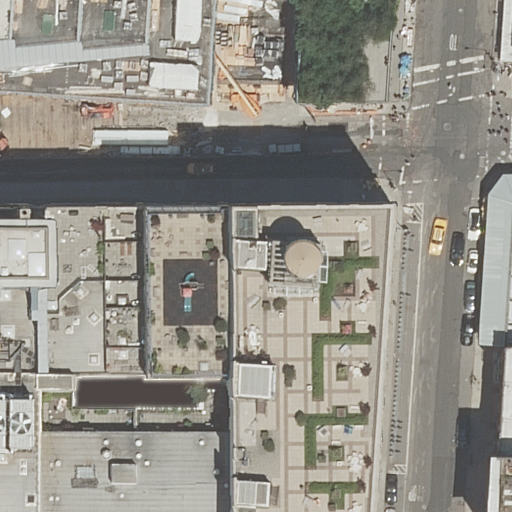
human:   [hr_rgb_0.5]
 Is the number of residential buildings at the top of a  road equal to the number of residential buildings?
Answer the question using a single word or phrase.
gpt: no

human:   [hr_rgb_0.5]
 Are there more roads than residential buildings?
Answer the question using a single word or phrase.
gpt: no

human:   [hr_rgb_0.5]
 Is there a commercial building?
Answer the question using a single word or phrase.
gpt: no

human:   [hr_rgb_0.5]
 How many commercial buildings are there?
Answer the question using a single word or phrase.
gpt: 0

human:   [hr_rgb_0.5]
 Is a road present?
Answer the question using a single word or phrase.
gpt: yes

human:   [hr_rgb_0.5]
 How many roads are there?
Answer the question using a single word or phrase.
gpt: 8

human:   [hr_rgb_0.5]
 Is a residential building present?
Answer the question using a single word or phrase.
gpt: yes

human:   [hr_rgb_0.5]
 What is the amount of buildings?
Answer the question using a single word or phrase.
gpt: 9

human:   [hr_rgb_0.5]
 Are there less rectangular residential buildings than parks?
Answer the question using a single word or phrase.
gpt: no

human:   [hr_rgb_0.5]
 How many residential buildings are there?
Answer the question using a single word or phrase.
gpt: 9

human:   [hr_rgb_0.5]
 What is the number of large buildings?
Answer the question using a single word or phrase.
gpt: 4

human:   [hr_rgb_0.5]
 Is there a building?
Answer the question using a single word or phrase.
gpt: yes

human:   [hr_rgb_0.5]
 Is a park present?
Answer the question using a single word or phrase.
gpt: yes

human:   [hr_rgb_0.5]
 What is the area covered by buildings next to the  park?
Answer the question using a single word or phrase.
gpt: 7601m2

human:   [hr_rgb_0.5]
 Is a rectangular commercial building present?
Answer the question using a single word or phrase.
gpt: no

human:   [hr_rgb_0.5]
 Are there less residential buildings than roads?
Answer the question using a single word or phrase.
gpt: no

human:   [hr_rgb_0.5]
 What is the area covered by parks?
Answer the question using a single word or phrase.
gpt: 2188m2

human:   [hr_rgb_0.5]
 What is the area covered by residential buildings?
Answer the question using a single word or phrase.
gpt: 7601m2

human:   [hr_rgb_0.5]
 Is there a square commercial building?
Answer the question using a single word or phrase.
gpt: no

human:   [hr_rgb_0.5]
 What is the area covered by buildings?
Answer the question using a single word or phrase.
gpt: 7601m2

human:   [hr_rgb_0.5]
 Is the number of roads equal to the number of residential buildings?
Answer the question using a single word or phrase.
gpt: no

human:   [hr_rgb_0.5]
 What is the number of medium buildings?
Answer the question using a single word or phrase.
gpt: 0

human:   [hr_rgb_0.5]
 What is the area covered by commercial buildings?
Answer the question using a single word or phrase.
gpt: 0m2

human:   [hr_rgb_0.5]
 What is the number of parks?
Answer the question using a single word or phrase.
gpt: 1

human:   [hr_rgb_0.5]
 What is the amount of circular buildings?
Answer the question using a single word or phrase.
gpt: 0

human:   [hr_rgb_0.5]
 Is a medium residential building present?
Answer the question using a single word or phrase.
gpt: no

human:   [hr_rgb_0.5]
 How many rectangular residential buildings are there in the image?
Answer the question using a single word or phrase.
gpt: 6

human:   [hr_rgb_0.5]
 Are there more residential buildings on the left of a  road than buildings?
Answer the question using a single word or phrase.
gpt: no

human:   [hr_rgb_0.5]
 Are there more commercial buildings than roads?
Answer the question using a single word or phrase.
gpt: no

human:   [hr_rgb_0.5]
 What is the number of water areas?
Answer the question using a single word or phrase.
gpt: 0

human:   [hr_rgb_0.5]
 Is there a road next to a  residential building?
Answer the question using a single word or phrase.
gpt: yes

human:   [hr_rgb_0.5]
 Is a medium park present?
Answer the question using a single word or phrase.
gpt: no

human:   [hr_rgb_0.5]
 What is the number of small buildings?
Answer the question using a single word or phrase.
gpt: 5

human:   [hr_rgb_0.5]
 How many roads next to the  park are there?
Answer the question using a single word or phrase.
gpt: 8

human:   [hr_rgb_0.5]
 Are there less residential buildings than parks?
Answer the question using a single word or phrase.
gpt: no

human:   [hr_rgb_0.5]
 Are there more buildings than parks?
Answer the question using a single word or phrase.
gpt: yes

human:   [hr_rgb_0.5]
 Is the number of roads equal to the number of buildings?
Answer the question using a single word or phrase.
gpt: no

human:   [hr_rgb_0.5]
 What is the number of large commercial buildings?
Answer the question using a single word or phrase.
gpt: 0

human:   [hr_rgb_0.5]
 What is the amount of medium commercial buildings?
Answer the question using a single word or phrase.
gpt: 0

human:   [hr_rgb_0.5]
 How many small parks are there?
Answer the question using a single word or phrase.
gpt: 0

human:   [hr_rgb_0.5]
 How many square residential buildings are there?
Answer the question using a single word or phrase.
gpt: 0

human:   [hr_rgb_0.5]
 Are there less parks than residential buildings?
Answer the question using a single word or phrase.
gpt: yes

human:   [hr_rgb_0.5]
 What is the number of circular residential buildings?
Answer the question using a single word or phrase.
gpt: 0

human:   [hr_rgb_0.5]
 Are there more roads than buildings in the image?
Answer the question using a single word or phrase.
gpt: no

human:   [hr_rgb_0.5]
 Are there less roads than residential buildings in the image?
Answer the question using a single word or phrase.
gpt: yes

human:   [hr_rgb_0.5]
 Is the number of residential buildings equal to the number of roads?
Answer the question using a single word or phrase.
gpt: no

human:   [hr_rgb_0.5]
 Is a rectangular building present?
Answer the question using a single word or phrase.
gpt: yes

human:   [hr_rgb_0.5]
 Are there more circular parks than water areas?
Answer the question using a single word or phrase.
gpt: no

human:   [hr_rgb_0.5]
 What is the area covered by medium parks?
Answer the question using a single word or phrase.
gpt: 0m2

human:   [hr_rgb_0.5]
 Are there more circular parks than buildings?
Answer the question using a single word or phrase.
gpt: no

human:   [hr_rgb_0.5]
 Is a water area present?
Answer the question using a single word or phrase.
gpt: no

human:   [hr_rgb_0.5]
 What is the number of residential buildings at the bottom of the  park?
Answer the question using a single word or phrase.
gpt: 8

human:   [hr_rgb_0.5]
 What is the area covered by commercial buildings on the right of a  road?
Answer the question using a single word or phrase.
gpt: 0m2

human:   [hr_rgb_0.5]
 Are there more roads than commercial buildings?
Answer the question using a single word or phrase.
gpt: yes

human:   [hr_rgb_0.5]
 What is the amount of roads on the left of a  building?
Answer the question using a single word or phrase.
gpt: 7

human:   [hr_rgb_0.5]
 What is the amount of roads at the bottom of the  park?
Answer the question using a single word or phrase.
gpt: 8

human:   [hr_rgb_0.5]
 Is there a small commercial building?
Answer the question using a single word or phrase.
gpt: no

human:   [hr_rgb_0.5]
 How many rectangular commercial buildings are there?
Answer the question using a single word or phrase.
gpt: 0

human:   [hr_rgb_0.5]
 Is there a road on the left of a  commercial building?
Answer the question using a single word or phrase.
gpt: no

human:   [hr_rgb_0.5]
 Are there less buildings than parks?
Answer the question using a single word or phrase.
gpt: no

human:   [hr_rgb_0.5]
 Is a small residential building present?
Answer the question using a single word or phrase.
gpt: yes

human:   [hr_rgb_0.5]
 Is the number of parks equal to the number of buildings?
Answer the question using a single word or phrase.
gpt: no

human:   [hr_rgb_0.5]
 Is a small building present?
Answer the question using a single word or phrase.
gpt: yes

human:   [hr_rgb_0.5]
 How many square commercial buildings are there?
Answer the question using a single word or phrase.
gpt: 0